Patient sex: F
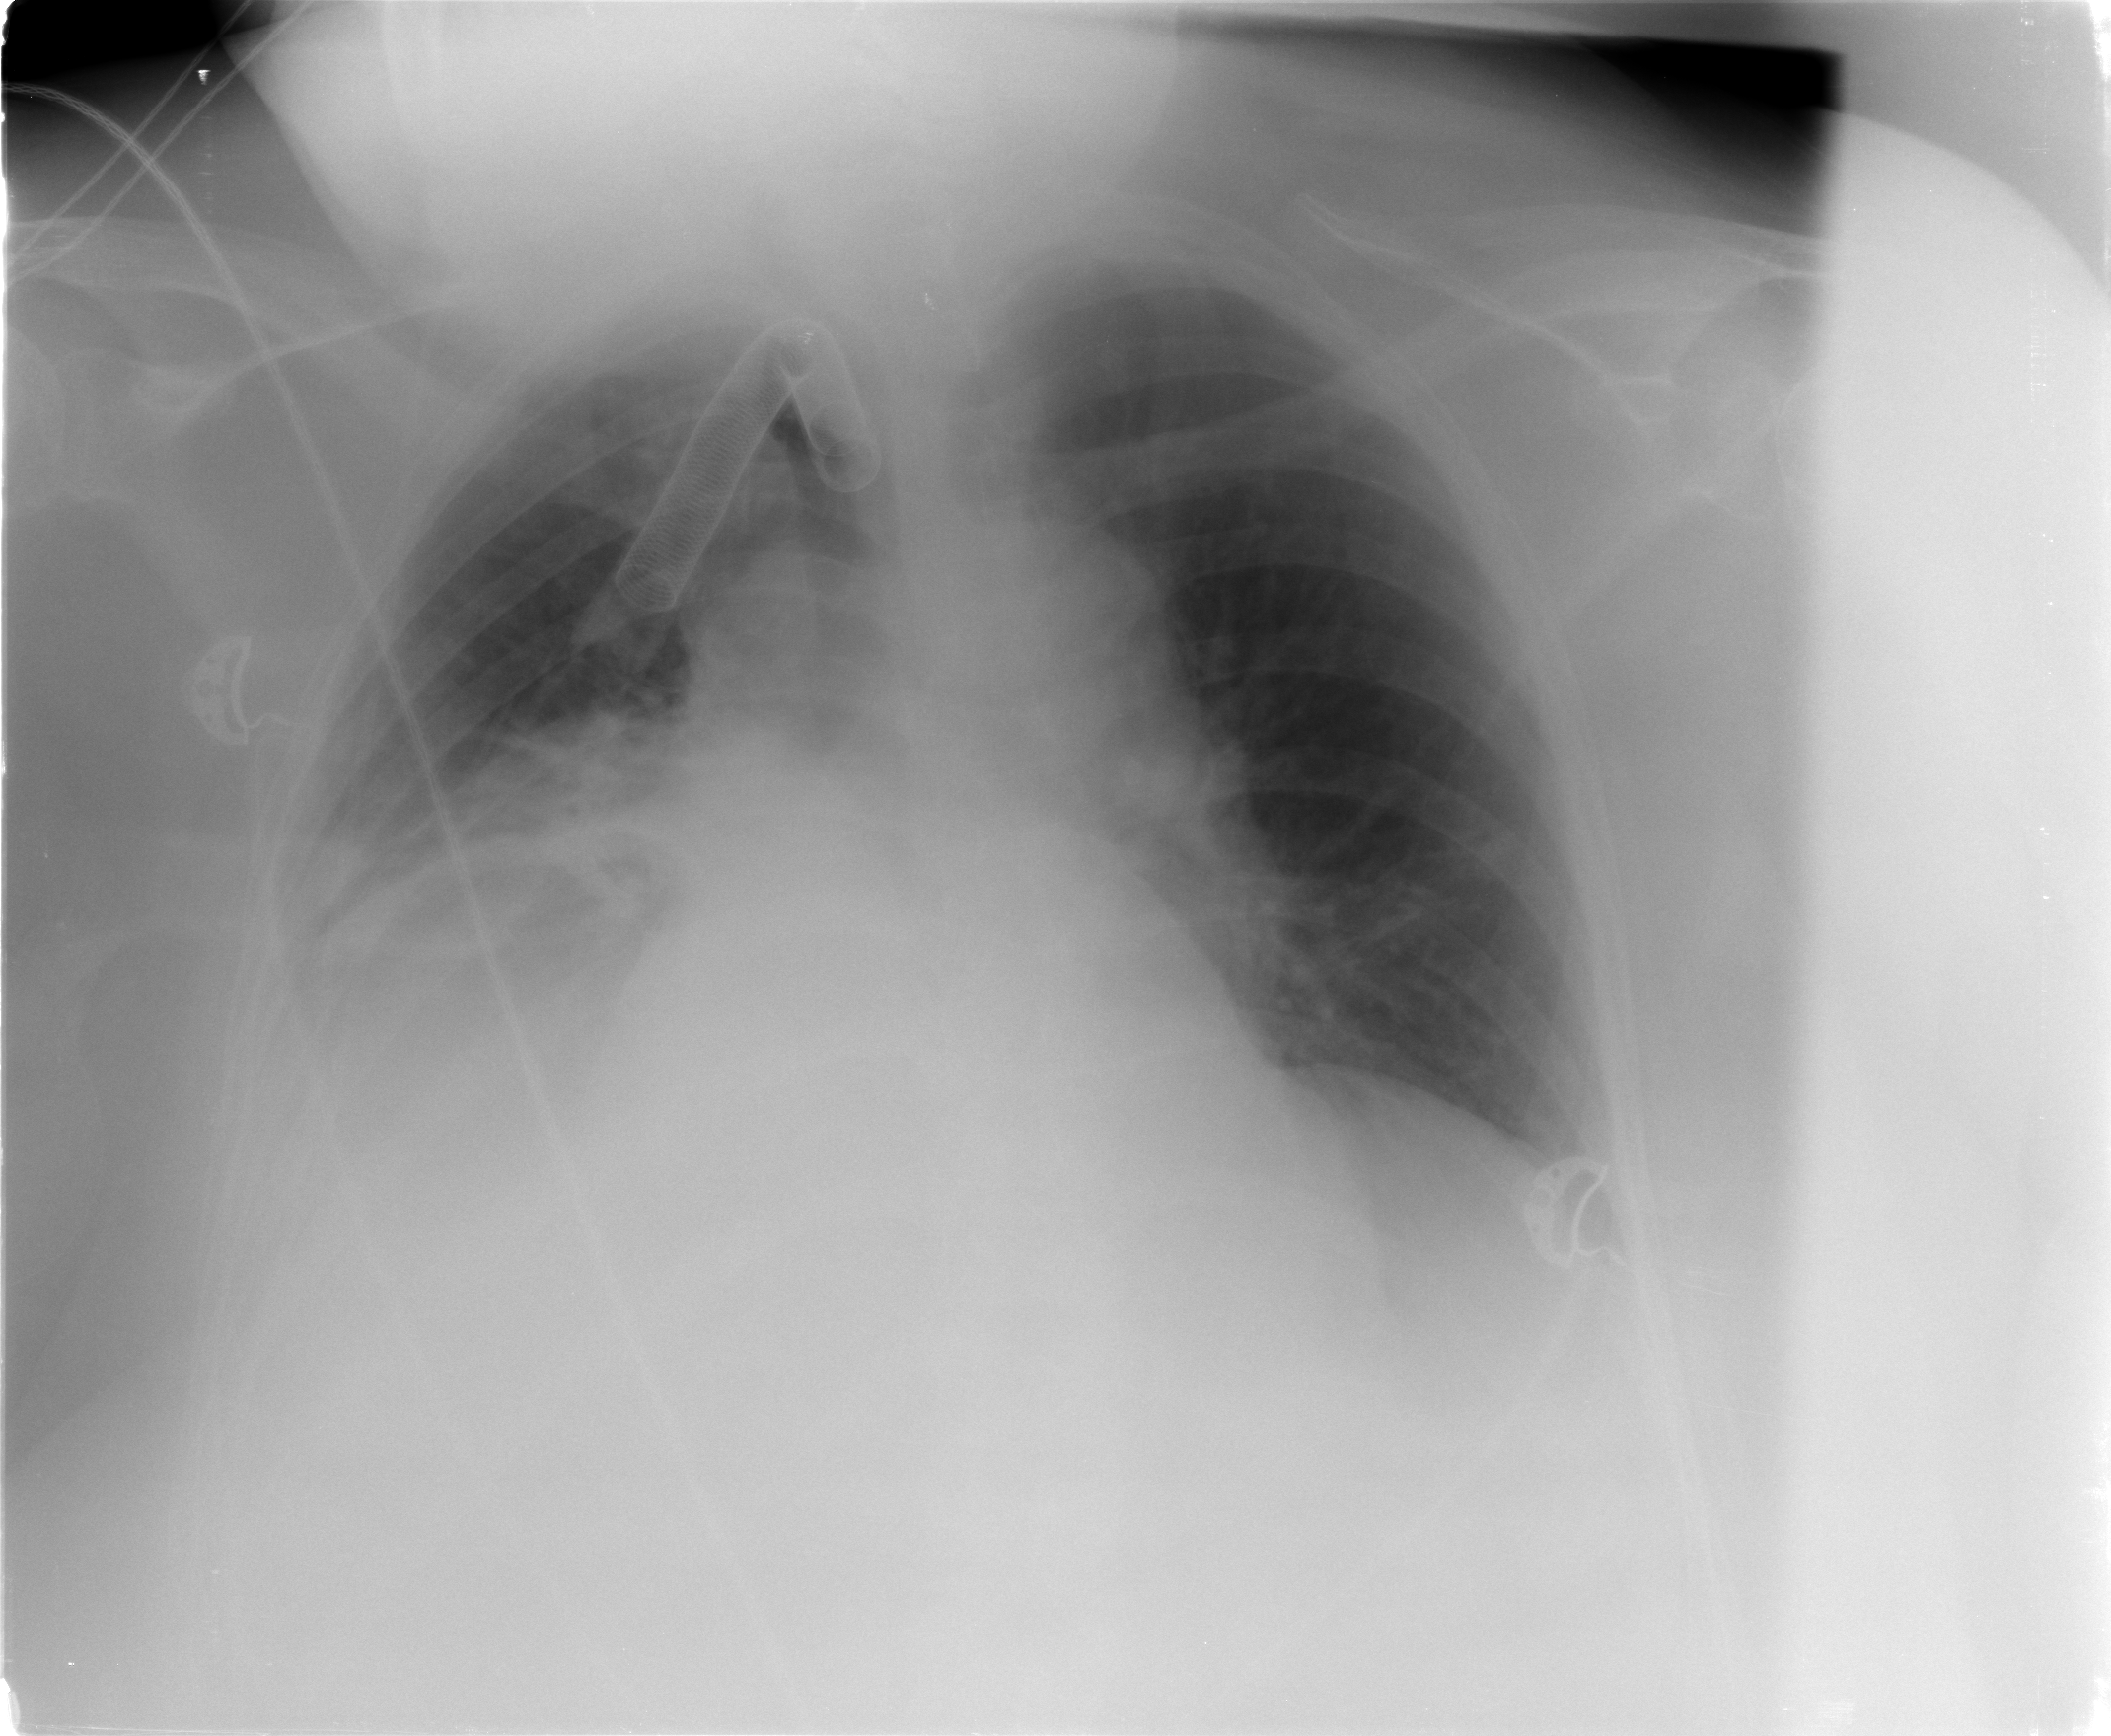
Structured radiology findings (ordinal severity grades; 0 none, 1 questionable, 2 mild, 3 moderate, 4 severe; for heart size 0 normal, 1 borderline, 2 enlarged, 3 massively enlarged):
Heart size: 0
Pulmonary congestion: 0
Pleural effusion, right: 0
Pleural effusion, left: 0
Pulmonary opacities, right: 2
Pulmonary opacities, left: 0
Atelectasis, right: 2
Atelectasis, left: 0